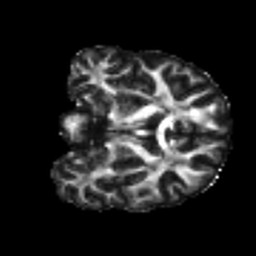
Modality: FA
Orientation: coronal
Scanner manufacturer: siemens
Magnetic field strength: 3 T
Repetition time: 4 s
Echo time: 0.0594 s